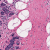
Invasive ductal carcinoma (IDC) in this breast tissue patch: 0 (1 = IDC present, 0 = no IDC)